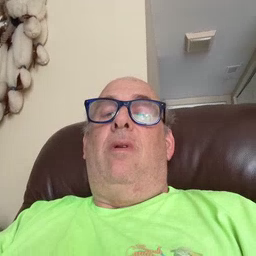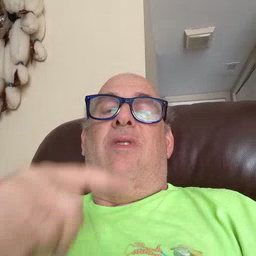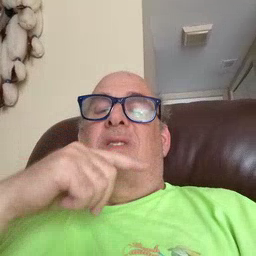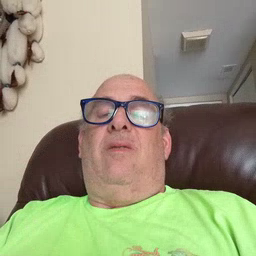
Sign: toothbrush